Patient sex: F
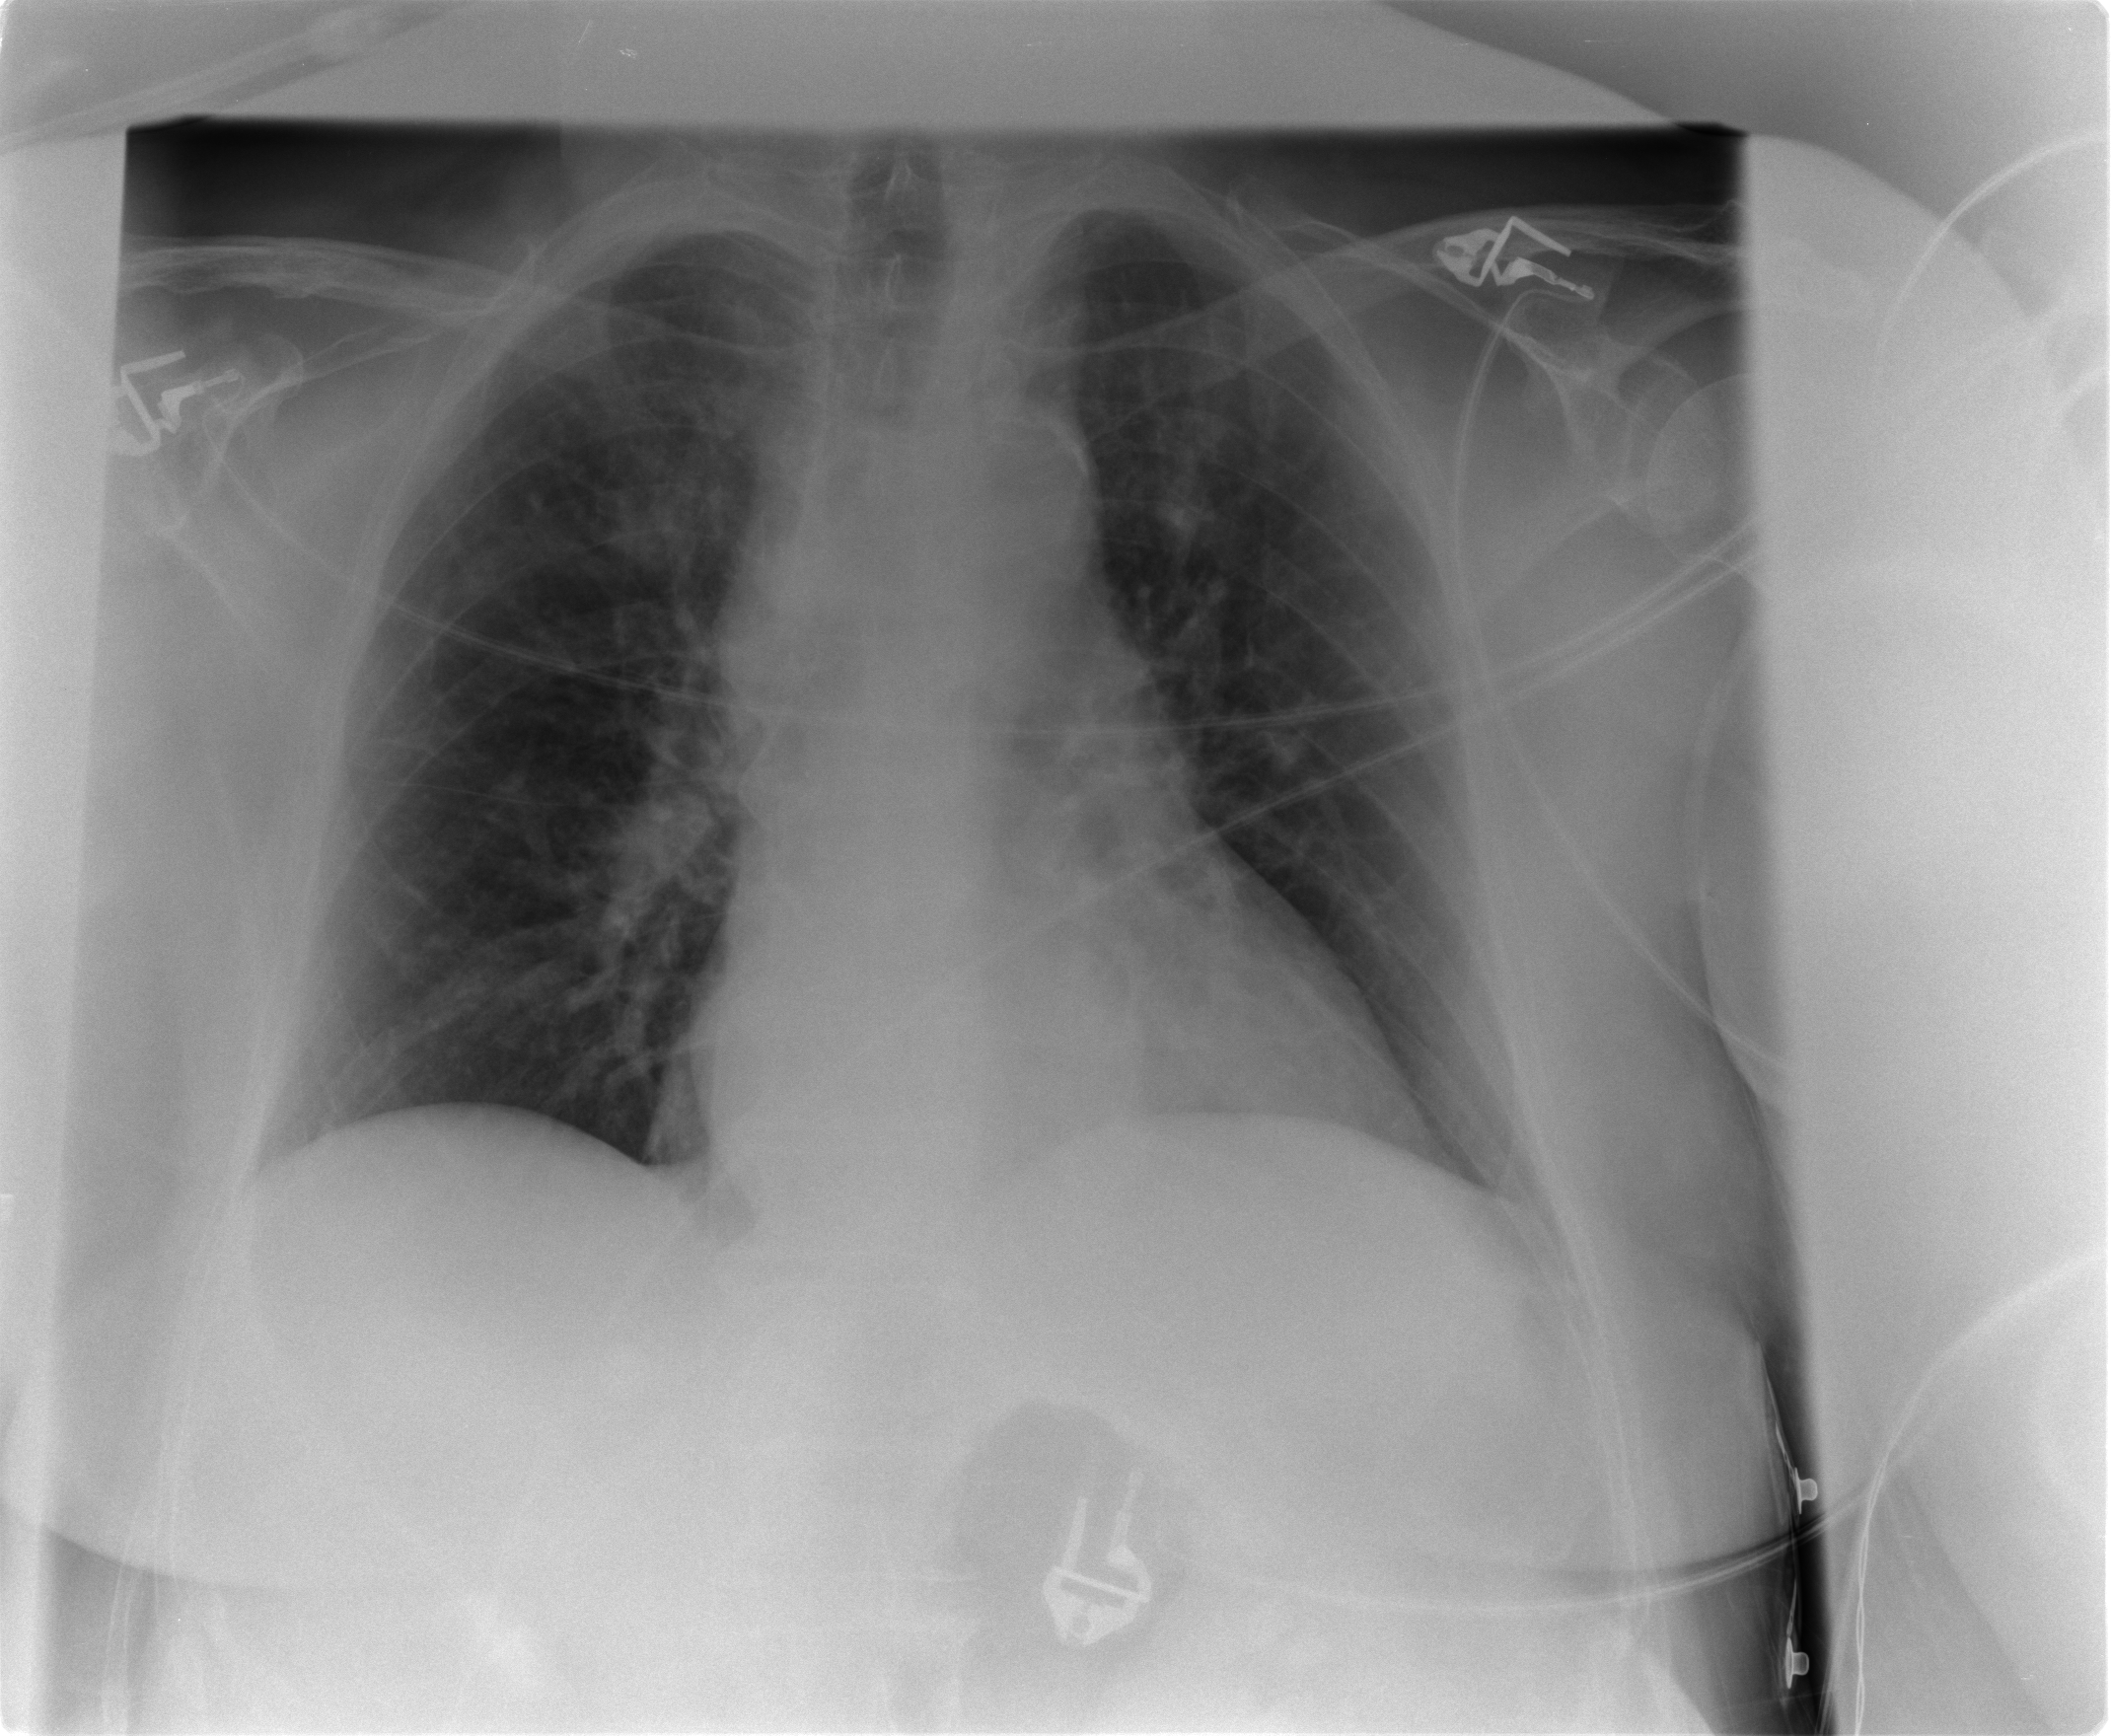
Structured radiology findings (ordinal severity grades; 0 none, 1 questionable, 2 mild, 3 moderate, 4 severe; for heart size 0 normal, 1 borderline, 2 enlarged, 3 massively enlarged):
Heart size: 0
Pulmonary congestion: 2
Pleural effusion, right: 0
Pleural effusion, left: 1
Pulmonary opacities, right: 0
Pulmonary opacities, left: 0
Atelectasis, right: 0
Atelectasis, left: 2